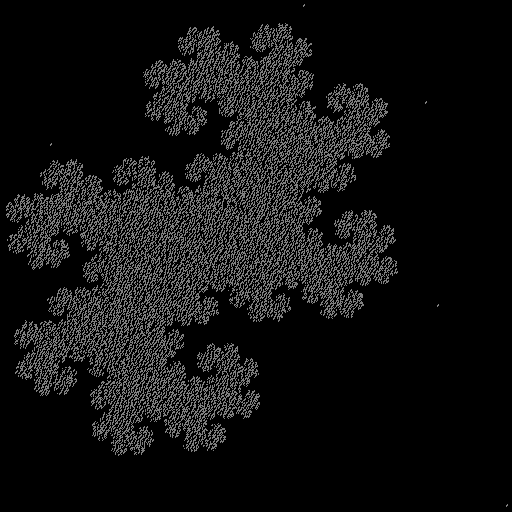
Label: dragon_curve